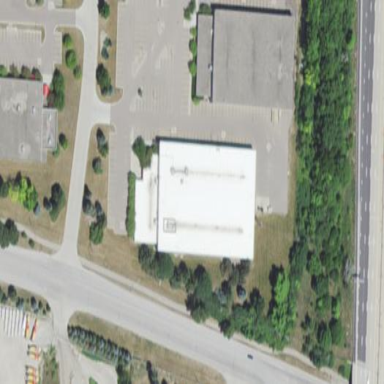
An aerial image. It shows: Building.